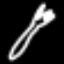
Label: fork